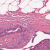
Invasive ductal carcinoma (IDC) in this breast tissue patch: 0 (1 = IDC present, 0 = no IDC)